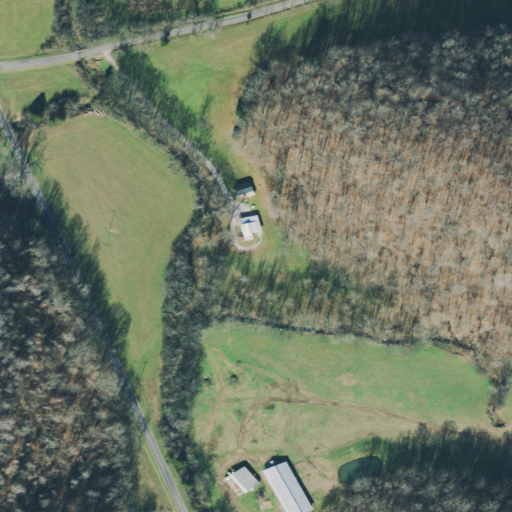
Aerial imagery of valley in Tennessee named Fogg Hollow containing deciduous forest, pasture, open development, mixed forest, grassland, low intensity development, medium intensity development, and shrub